Question: I have just tried to create my first 'WP8 application' which would 'Bind data from SQL Database'. I followed <URL> tutorial but only 'black page appears'.
As there is no ListBox in WP8 tools I used 'LongListSelector' as following:
MainPage.xaml
'''
shell:SystemTray.IsVisible="True">
<phone:PhoneApplicationPage.Resources>
<DataTemplate x:Key="ToursDataTemplate">
<StackPanel Orientation="Horizontal">
<TextBlock Margin="10" Text="{Binding name}"/>
</StackPanel>
</DataTemplate>
</phone:PhoneApplicationPage.Resources>
<!--LayoutRoot is the root grid where all page content is placed-->
<Grid x:Name="LayoutRoot" Background="Transparent">
<Grid.ColumnDefinitions>
<ColumnDefinition Width="9*"/>
<ColumnDefinition Width="7*"/>
</Grid.ColumnDefinitions>
<Grid.RowDefinitions>
<RowDefinition Height="Auto"/>
<RowDefinition Height="*"/>
</Grid.RowDefinitions>
<phone:LongListSelector
x:Name="MyLongListSelectors"
ItemsSource="{Binding}"
ItemTemplate="{StaticResource ToursDataTemplate}"
/>
'''
This is my MainPage.xaml.cs
'''
using PhoneApp1.Resources;
using PhoneApp1.ToursServiceReference1;
namespace PhoneApp1
{
public partial class MainPage : PhoneApplicationPage
{
// Constructor
public MainPage()
{
InitializeComponent();
// Sample code to localize the ApplicationBar
//BuildLocalizedApplicationBar();
}
private void PhoneApplicationPage_Loaded(object sender, RoutedEventArgs e)
{
ToursServiceReference1.ToursService1Client serviceClient = new ToursServiceReference1.ToursService1Client();
serviceClient.GetAllKlientsCompleted += new EventHandler<ToursServiceReference1.GetAllKlientsCompletedEventArgs>(serviceClient_GetAllKlientsCompleted);
serviceClient.GetAllKlientsAsync();
}
private void serviceClient_GetAllKlientsCompleted(object sender, ToursServiceReference1.GetAllKlientsCompletedEventArgs e)
{
if (e.Result != null)
{
MyLongListSelectors.ItemsSource = e.Result;
}
}
'''
In case that I should provide more information please let me know. Hope not to receive down-votes as this is quiet low-quality question.
There is no sign of error or anything similar.
Thank you everyone for your time.

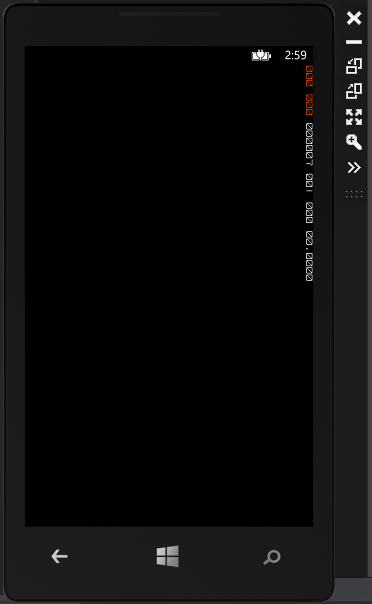
Answer: What do you expect to see exactly?
You are doing nothing inside 'serviceClient_GetAllKlientsCompleted' method. Your list will always be empty as you are not providing it any data to display
'''
private void serviceClient_GetAllKlientsCompleted(object sender, ToursServiceReference1.GetAllKlientsCompletedEventArgs e)
{
if (e.Result != null)
{
//set the data context of list here
}
}
'''